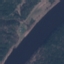
Land use / land cover: River